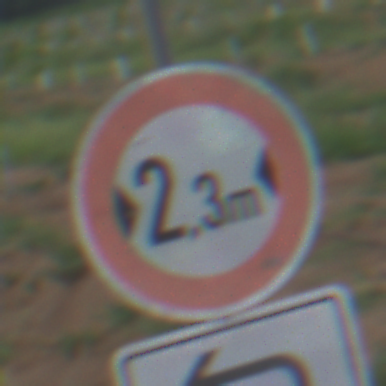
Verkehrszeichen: TatsaechlicheBreite2Komma3
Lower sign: RichtungsangabeDurchPfeile2
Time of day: SunriseSunset
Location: Outdoor (Nature)
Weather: PartlyCloudy
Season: NotSpecified
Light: Natural